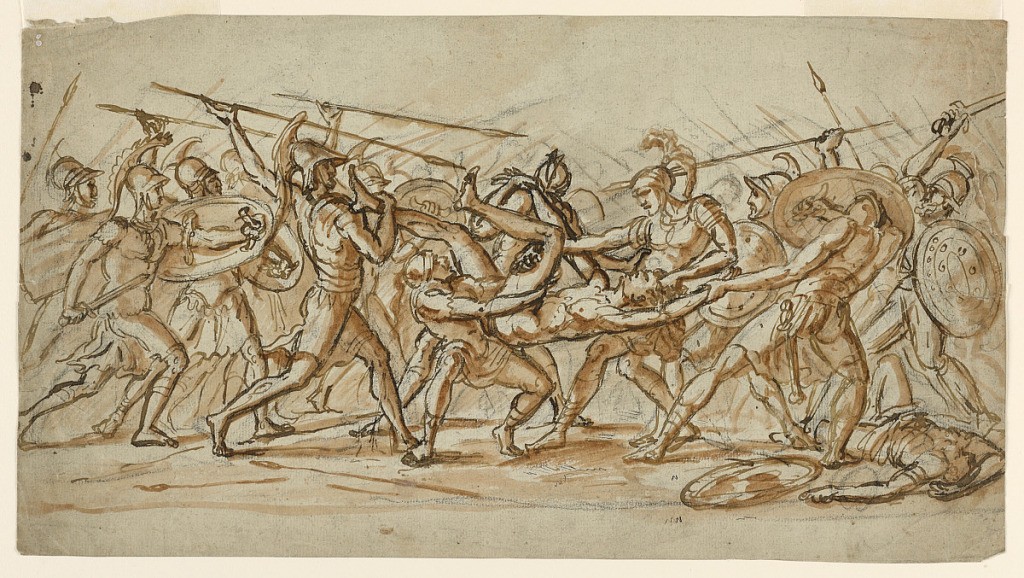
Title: The Battle for the Corpse of Patroclus
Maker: Jerome Martin Langlois, French, 1779 - 1838
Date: ca. 1810
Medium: Charcoal, pen and ink, brush and bistre, ink wash on light gray paper
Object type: Drawing
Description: Three Trojans and two Greeks struggle to carry the corpse to their sides, other fighters being shown in the back and laterally. A dead one lies in the right foreground.